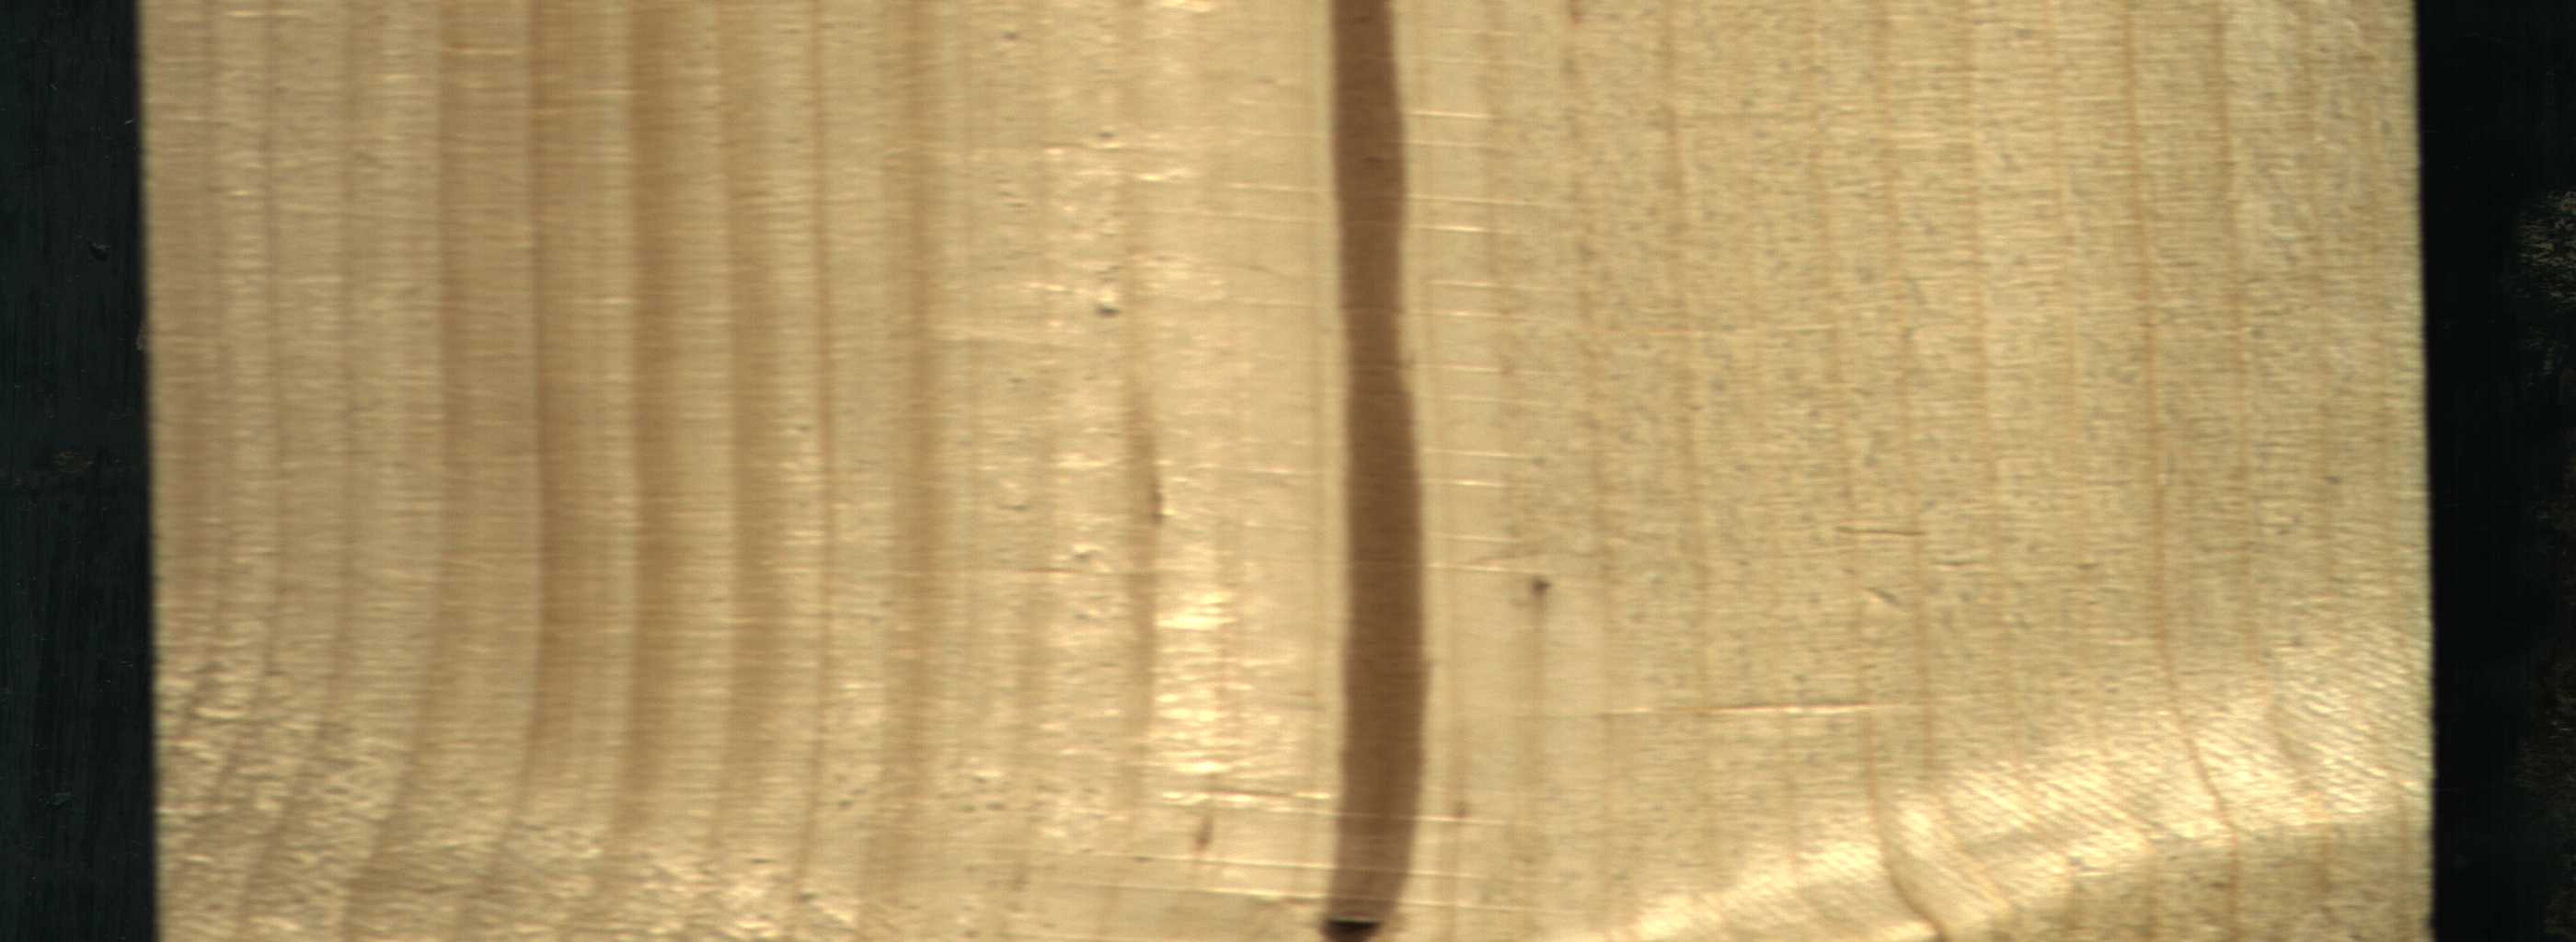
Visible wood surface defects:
Marrow